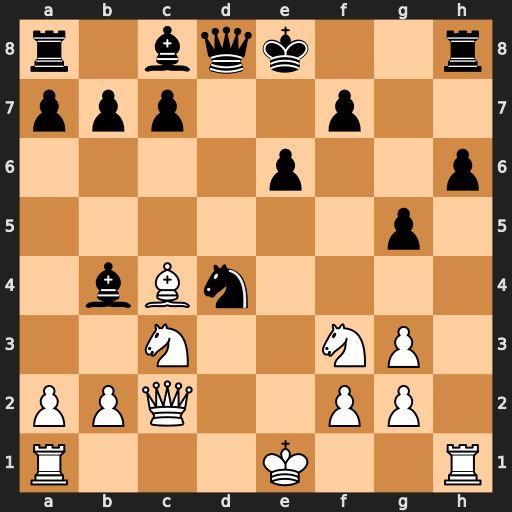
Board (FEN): r1bqk2r/ppp2p2/4p2p/6p1/1bBn4/2N2NP1/PPQ2PP1/R3K2R
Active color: w
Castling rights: KQkq
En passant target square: -
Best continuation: Nxd4 Qxd4 Qa4+ Bd7 Qxb4